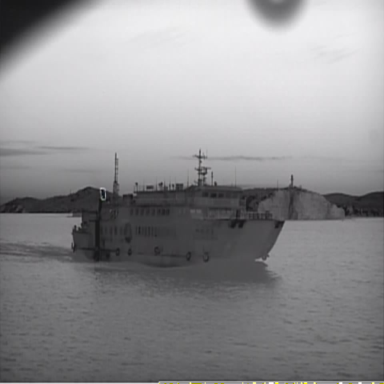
There is a container_ship in the infrared image.